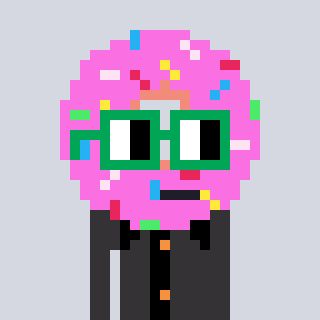
a pixel art character with square green glasses, a doughnut-shaped head and a grayscale-colored body on a cool background